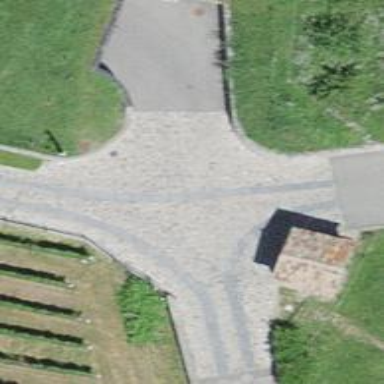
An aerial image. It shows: Residential road with cobblestone surface.